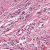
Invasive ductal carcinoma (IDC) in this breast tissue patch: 1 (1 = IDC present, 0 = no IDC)